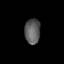
Tissue: lung
Cell type: Epithelial cells
Senescence score: 0.2427
Nuclear area (px): 382
Mean DAPI intensity: 92.668